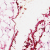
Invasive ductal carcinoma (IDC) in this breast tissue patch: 0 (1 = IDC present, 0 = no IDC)